Field crop: maize
Growth stage: 2
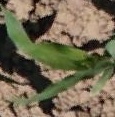
Species: maize